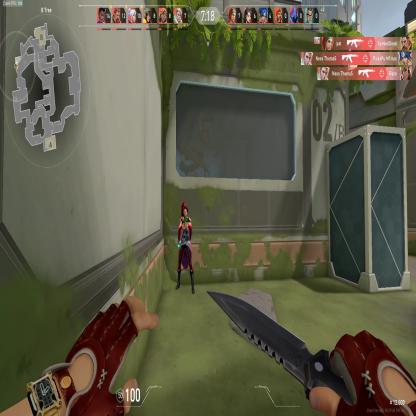
Label: enemy